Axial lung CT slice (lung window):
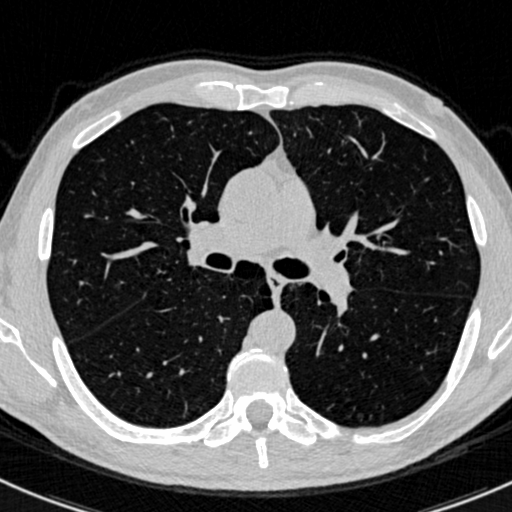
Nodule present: no